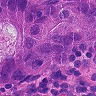
Metastatic tissue present: yes